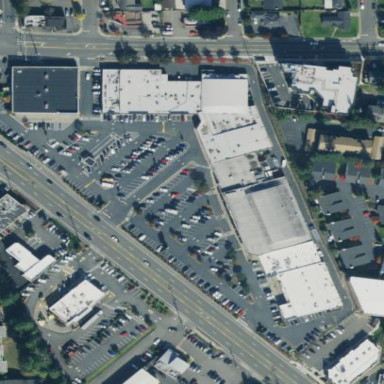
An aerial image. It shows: Retail area.